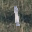
Label: 1